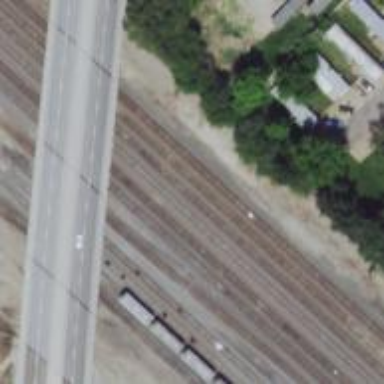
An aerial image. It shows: Railway siding with rails.